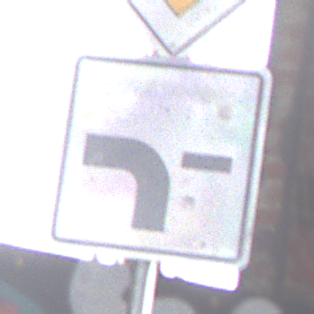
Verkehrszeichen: VerlaufVorfahrtsstrasse6
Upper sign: Vorfahrtsstrasse
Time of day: Midday
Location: Roofed (Special)
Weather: Overcast
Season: NotSpecified
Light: Natural